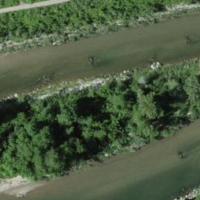
EUNIS habitat code: 41
Species observed at this site:
Urtica dioica